Interaction volume radius: 5 \u00c5
Interaction volume height: 15 \u00c5
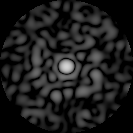
Disorder parameter: 0.8817